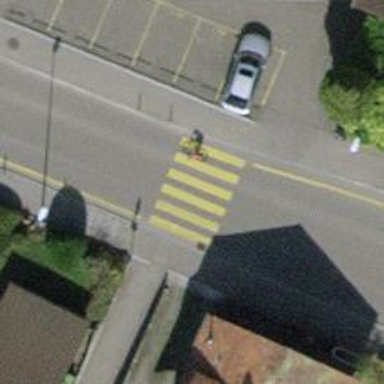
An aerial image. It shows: Marked crossing on the road.